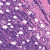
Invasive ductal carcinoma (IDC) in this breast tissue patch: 1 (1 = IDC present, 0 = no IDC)